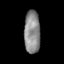
Tissue: skin
Cell type: Epithelial cells
Senescence score: 0.2148
Nuclear area (px): 668
Mean DAPI intensity: 138.443